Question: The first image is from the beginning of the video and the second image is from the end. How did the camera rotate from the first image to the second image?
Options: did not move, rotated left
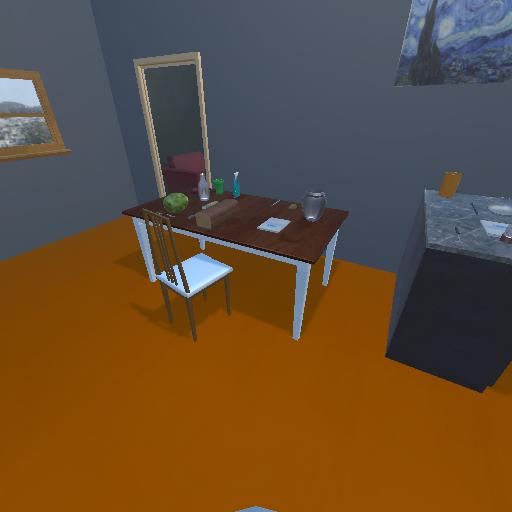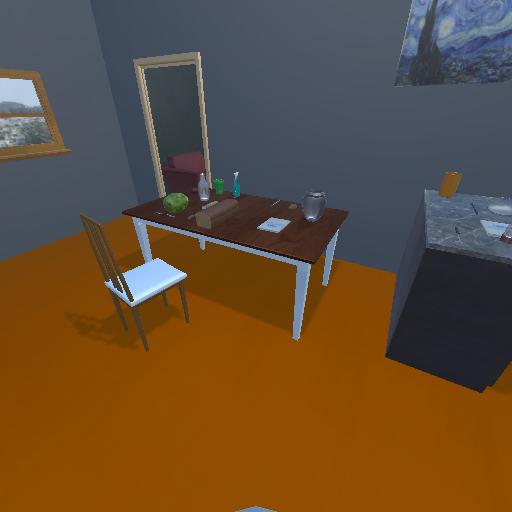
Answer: did not move